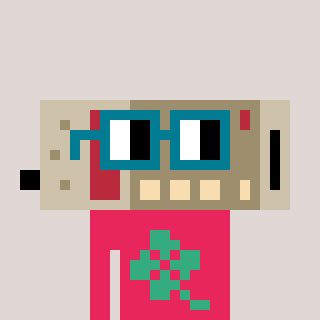
a pixel art character with square dark green glasses, a cordless phone-shaped head and a redpinkish-colored body on a warm background